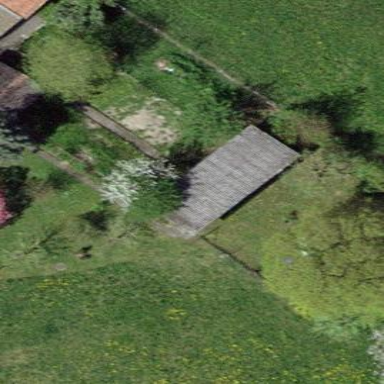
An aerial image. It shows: Shed building.